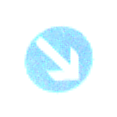
Verkehrszeichen: VorgeschriebeneVorbeifahrtRechts
Umgebung: Outdoor, Urban
Tageszeit: MorningAfternoon
Wetter: Clear
Licht: Natural
Jahreszeit: NotSpecified
Kontrast: HighContrast